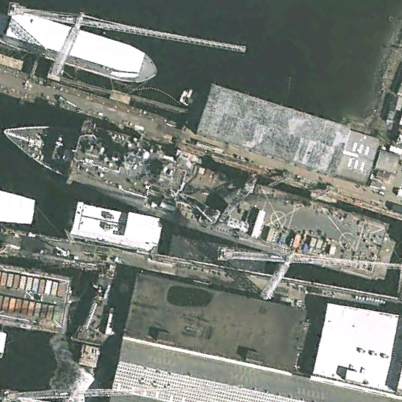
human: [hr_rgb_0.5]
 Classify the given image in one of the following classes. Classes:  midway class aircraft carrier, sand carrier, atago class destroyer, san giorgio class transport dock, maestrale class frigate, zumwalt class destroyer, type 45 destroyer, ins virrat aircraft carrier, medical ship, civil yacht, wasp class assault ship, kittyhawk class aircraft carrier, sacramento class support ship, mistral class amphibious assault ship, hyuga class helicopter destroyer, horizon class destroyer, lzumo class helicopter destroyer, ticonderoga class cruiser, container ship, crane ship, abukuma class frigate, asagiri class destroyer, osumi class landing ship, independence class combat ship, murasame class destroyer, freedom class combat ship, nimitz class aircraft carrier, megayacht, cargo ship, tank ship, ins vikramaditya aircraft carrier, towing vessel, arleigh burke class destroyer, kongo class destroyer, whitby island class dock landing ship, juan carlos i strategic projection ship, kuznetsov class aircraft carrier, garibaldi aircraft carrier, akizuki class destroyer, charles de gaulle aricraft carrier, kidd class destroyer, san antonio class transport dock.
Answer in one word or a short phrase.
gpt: Whitby Island class dock landing ship